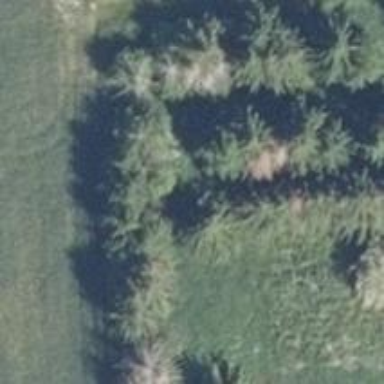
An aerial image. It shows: Mixed leaf type tree row.